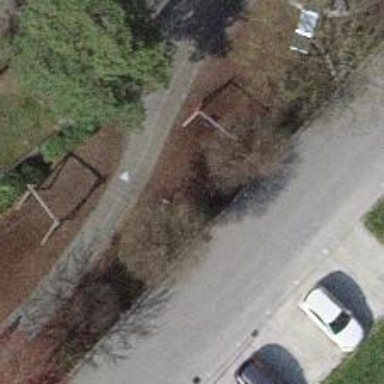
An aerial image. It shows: Playground with springy equipment.